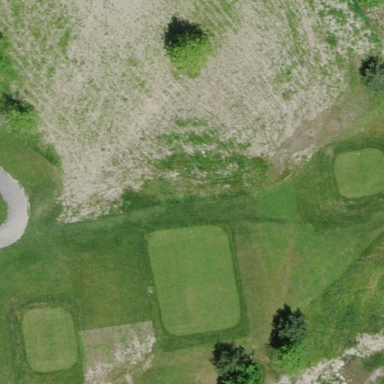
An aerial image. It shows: Rough area on grassy golf course.